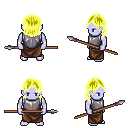
a pixel art fantasy rpg character, male body template, dark elf, purple skin, steel chest armor, robe skirt, gold long bangs hairstyle, spear, four views (front, back, left, right), 2x2 character sprite sheet, small pixel art, hard edges, no anti-aliasing